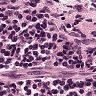
Metastatic tissue present: no